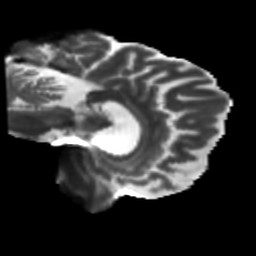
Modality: T2w
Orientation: sagittal
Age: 68
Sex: female
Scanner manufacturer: siemens
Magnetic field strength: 3 T
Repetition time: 5.47 s
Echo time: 0.0854 s